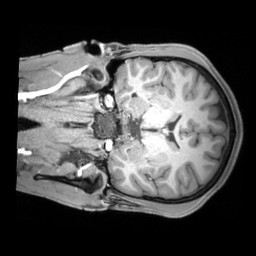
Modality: T1w
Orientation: coronal
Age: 22
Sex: male
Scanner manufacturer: siemens
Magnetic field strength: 3 T
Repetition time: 1.97 s
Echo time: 0.00206 s